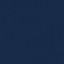
Label: SeaLake